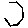
Label: hexagon